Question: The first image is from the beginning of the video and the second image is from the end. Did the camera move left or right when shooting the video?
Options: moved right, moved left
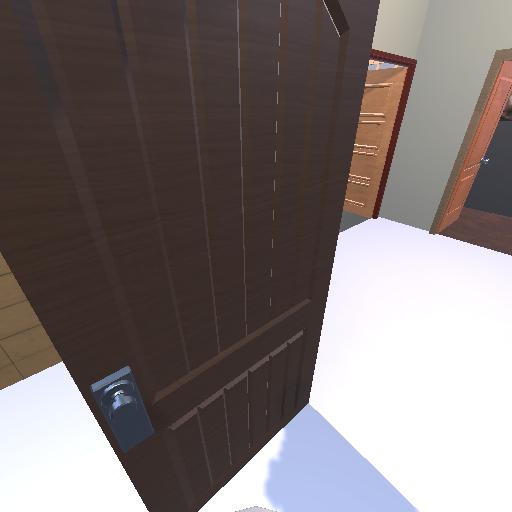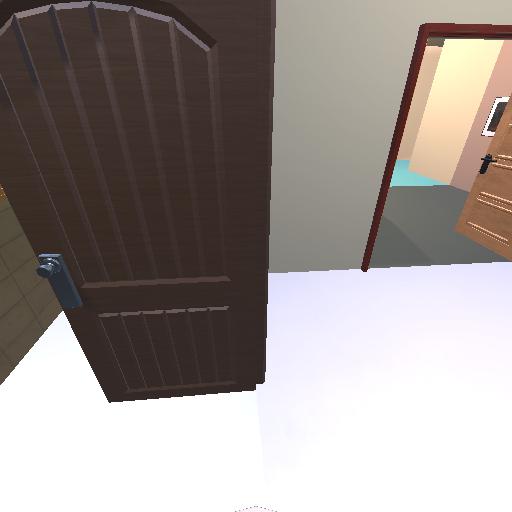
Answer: moved right